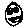
Label: smiley face